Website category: auto
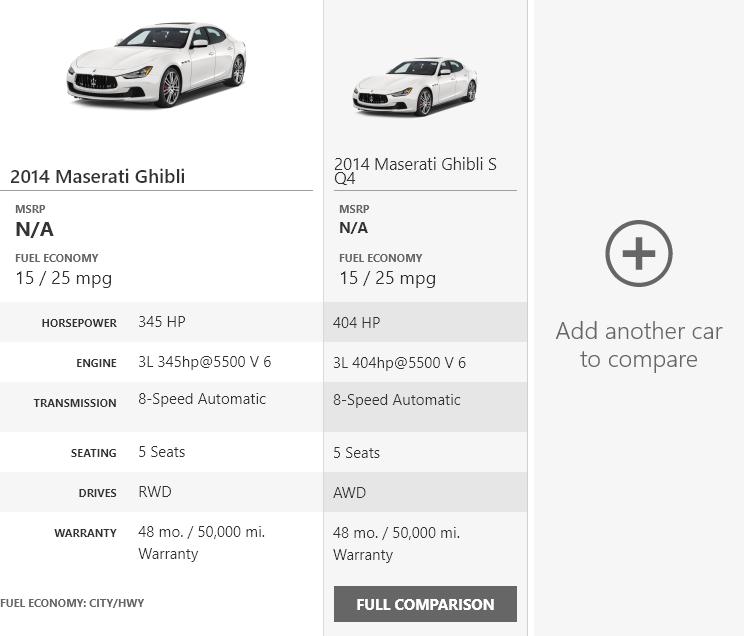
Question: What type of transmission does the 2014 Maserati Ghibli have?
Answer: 8-Speed Automatic

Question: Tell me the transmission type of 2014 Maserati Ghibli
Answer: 8-Speed Automatic

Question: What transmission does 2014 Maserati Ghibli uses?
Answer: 8-Speed Automatic

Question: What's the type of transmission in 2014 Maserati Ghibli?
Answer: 8-Speed Automatic

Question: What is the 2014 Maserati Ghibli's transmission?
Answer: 8-Speed Automatic

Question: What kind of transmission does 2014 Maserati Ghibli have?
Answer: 8-Speed Automatic

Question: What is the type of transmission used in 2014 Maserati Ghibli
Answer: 8-Speed Automatic

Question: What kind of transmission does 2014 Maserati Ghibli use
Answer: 8-Speed Automatic

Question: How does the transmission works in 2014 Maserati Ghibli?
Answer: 8-Speed Automatic

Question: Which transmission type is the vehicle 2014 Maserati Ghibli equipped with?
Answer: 8-Speed Automatic

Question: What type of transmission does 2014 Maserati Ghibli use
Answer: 8-Speed Automatic

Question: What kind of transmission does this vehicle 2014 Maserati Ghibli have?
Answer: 8-Speed Automatic

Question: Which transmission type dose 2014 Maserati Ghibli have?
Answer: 8-Speed Automatic

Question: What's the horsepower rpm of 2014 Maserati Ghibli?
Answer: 345 HP

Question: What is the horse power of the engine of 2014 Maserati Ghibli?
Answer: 345 HP

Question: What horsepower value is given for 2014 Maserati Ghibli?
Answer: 345 HP

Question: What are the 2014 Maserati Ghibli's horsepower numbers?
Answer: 345 HP

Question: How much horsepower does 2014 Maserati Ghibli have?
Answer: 345 HP

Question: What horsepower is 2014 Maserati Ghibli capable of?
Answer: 345 HP

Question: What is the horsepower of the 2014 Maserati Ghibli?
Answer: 345 HP

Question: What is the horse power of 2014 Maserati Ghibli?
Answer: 345 HP

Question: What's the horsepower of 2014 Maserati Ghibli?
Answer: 345 HP

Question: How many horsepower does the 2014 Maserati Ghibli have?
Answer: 345 HP

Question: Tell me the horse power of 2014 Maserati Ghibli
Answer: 345 HP

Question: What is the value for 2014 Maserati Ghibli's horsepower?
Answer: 345 HP

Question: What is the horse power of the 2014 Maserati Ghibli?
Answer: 345 HP

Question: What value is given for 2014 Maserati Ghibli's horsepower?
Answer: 345 HP

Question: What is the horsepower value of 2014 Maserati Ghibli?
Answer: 345 HP

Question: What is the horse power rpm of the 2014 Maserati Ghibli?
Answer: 345 HP

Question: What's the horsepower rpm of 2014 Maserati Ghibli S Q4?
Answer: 404 HP

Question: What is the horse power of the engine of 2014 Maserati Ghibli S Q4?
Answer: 404 HP

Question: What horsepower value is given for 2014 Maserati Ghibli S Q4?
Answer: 404 HP

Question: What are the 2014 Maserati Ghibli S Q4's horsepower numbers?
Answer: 404 HP

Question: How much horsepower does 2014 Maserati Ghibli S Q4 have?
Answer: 404 HP

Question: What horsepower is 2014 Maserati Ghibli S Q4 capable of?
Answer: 404 HP

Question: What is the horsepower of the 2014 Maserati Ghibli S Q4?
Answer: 404 HP

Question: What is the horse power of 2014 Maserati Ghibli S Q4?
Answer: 404 HP

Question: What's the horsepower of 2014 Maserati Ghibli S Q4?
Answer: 404 HP

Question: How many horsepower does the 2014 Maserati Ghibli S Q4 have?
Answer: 404 HP

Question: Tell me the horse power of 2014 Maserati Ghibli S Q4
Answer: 404 HP

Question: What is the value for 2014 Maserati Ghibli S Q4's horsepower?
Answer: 404 HP

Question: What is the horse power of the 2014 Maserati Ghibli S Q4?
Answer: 404 HP

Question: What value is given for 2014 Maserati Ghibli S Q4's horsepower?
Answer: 404 HP

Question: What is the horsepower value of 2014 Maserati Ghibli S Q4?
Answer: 404 HP

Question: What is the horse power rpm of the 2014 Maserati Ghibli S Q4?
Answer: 404 HP

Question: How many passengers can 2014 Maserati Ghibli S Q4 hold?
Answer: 5 Seats

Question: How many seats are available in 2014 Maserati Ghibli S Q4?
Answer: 5 Seats

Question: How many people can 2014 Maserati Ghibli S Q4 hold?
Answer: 5 Seats

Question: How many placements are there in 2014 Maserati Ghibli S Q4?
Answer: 5 Seats

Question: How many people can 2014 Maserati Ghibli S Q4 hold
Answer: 5 Seats

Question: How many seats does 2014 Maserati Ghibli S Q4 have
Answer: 5 Seats

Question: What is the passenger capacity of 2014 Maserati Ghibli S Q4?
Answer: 5 Seats

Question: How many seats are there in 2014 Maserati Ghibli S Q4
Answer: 5 Seats

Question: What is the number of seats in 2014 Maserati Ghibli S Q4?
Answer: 5 Seats

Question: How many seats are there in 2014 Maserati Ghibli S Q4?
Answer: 5 Seats

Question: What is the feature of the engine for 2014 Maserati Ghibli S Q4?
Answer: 3L 404hp@5500 V 6

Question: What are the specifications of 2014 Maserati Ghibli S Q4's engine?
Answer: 3L 404hp@5500 V 6

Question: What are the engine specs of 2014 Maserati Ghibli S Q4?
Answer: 3L 404hp@5500 V 6

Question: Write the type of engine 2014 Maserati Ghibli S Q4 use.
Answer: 3L 404hp@5500 V 6

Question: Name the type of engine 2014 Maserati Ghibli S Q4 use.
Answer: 3L 404hp@5500 V 6

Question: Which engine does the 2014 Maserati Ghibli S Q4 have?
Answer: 3L 404hp@5500 V 6

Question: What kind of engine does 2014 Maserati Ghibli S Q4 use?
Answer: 3L 404hp@5500 V 6

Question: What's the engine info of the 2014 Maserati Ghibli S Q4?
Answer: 3L 404hp@5500 V 6

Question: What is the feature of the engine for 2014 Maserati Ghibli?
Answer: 3L 345hp@5500 V 6